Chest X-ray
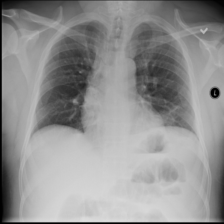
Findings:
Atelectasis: negative
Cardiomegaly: negative
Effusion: negative
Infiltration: negative
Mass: negative
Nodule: negative
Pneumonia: negative
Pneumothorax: negative
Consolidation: negative
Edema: negative
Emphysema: negative
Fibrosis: negative
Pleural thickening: negative
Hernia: negative